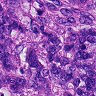
Metastatic tissue present: yes